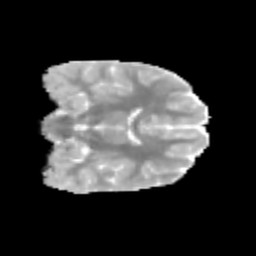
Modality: MD
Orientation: coronal
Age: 11
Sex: male
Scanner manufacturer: siemens
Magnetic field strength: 3 T
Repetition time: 3.8 s
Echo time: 0.07 s